Question: I am using eclipse galelio and apache tomcat server 5.5
jsp page code:
'''
<form action="Add" method=post enctype="multipart/form-data">
<p>Book name: <input type="text" name="bname" required/></p>
<p>Price:<input type="text" name="bprice" required/></p>
<p>Quantity:<input type="text" name="bqty" required/></p>
<p>Image: <input type="file" name="file" required/></p>
<p>Course: <select name="course">
<option>course 1</option>
<option>course 2</option> <!-- Some more options-->
<input type="submit" value="Add" name="Submit"/></p>
</form>
'''
servlet code:
'''
protected void doPost(HttpServletRequest request, HttpServletResponse response) throws ServletException, IOException {
response.setContentType("text/html");
PrintWriter out=response.getWriter();
String path="images/default";
MultipartRequest m=new MultipartRequest(request,path);
String cy="";// i am assigng the value to cy based on some if else conditions on the value of course field
String bname=m.getParameter("bname");
String bprice=m.getParameter("bprice");
String bqty=m.getParameter("bqty");
String course=m.getParameter("course");
String file=m.getFilesystemName("file");
try
{
Class.forName("com.mysql.jdbc.Driver");
Connection con=DriverManager.getConnection("jdbc:mysql://localhost:3306/pro","root","root");
PreparedStatement ps=con.prepareStatement("select * from product where bname=? and course=?");
ps.setString(1,bname);
ps.setString(2,course);
ResultSet rs=ps.executeQuery();
if(rs.next())
{
out.print("<p style='position:absolute;top:130px;left:360px;color:#CC0066'>Product already exists! You might want to <b>update</b>.</p>");
}
else
{
ps=con.prepareStatement("insert into product(bname,cy,course,price,qty,path,type) values (?,?,?,?,?,?,'n')");
ps.setString(1,bname);
ps.setString(2,cy);
ps.setString(3,course);
ps.setString(4,bprice);
ps.setString(5,bqty);
ps.setString(6,path+"/"+file);
ps.executeUpdate();
out.print("<p style='position:absolute;top:160px;left:550px;color:#CC0066'>Product added!</p>");
}
}
catch(Exception e)
{
e.printStackTrace();
}
RequestDispatcher rd=request.getRequestDispatcher("admin.jsp");
rd.include(request, response);
}
'''
I am getting this error:
'''
java.lang.IllegalArgumentException: Not a directory: images/default
'''
I definately have the directory in my webcontent folder of the project in eclipse.
It should work fine but isn't. Where's the problem??
I have imported: import com.oreilly.servlet.MultipartRequest; and have cos.jar file in my lib
see the image attached.
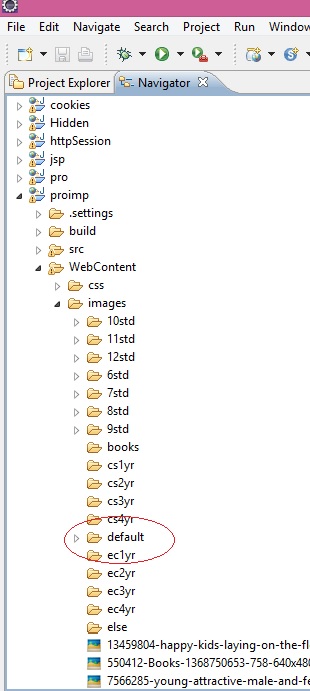
Answer: As you can see in the src code from the class the path must existis and must be a directory. So i geuss the directory 'images/default' does not exist's.
'''
/**
* Constructs a new MultipartRequest to handle the specified request,
* saving any uploaded files to the given directory, and limiting the
* upload size to the specified length. If the content is too large, an
* IOException is thrown. This constructor actually parses the
* <tt>multipart/form-data</tt> and throws an IOException if there's any
* problem reading or parsing the request.
* <p/>
* To avoid file collisions, this constructor takes an implementation of the
* FileRenamePolicy interface to allow a pluggable rename policy.
*
* @param request the servlet request.
* @param saveDirectory the directory in which to save any uploaded files.
* @param maxPostSize the maximum size of the POST content.
* @param encoding the encoding of the response, such as ISO-8859-1
* @param policy a pluggable file rename policy
* @throws IOException if the uploaded content is larger than
* <tt>maxPostSize</tt> or there's a problem reading or parsing the request.
*/
public MultipartRequest(HttpServletRequest request,
String saveDirectory,
int maxPostSize,
String encoding,
FileRenamePolicy policy) throws IOException {
// Sanity check values
if (request == null)
throw new IllegalArgumentException("request cannot be null");
if (saveDirectory == null)
throw new IllegalArgumentException("saveDirectory cannot be null");
if (maxPostSize <= 0) {
throw new IllegalArgumentException("maxPostSize must be positive");
}
// Save the dir
File dir = new File(saveDirectory);
// Check saveDirectory is truly a directory
if (!dir.isDirectory())
throw new IllegalArgumentException("Not a directory: " + saveDirectory);
'''